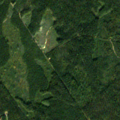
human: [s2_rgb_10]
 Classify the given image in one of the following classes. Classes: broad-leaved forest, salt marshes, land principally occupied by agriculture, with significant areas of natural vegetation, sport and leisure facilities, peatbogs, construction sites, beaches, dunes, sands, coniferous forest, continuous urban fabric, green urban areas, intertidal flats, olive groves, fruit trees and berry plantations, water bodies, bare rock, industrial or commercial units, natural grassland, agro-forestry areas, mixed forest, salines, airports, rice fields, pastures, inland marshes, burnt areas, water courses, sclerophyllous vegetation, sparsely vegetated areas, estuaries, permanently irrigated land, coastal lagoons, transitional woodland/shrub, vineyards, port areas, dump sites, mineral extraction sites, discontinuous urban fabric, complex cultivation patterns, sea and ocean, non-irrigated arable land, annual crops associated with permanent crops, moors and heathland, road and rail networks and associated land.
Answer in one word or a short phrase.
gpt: coniferous forest, transitional woodland/shrub